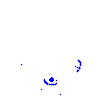
Particle: electron